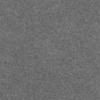
Label: dusty